Question: I was wondering if anyone knew why IB has inexplicable high lighted areas on the odd nib here and there..
Below is an example:

What I mean is that light area within the area I marked out in red...
There's no views below the split view, there's no bounds which correspond to it and so far there's nothing complaining about "misplaced views" etc... What is it?
recently I worked out when it last happened that that weird "area" is always the same size as the rightmost NSView (whether its embedded in a NSSplitView or just 2 NSViews side by side.
Many thanks
Adrian S
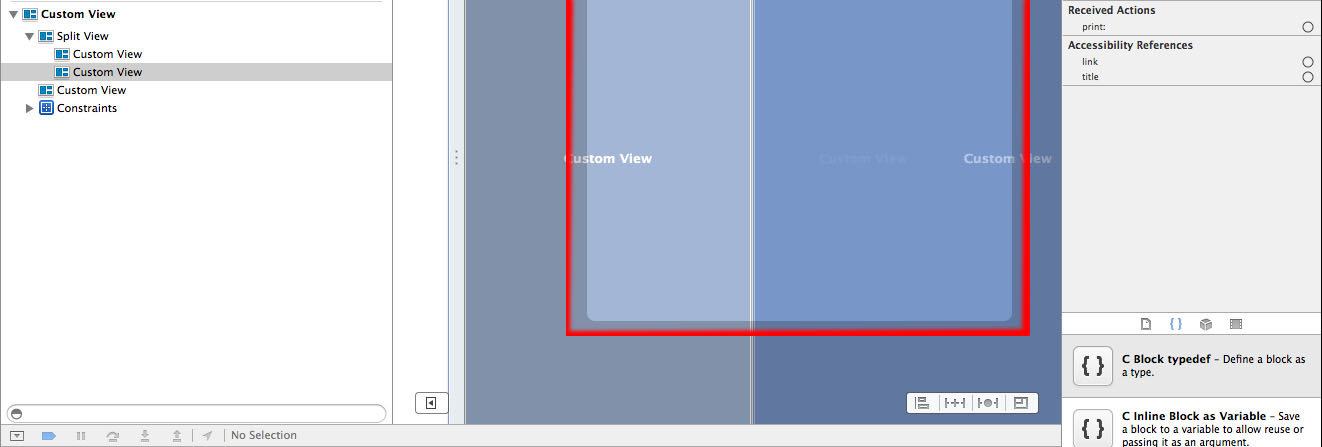
Answer: It's due to a bug in XCode Interface Builder. And in my experiments it's been predictable according to the following explanation:
The lighter colored area is intended to highlight the container view of the current selection. So it you have an NSTextField within an NSBox, and you select the text field, the box will be highlighted. It's purpose is to dim out everything outside the scope that you can currently make constraints in.
You can see that it's a dimming down of everything outside the box, as if nothing is selected, the whole IB view port is displayed in the lighter shade.
The bug is that when you make a selection, IB clips the area of the container view to what's currently visible, and then adds this highlight as a rounded box 8 pixels larger. But when you scroll or resize the IB viewport, this clipped area isn't updated. So the rounded highlight box is seen to not cover the whole of the container view, just a clipped part (plus 8 pixels) of it.